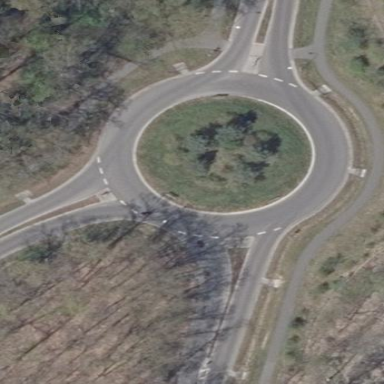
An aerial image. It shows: Secondary road around roundabout.